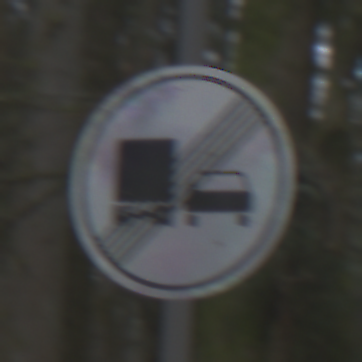
Verkehrszeichen: EndeUeberholverbotKraftfahrzeuge
Umgebung: Outdoor, Nature
Tageszeit: Midday
Wetter: Overcast
Licht: Natural
Jahreszeit: NotSpecified
Kontrast: LowContrast